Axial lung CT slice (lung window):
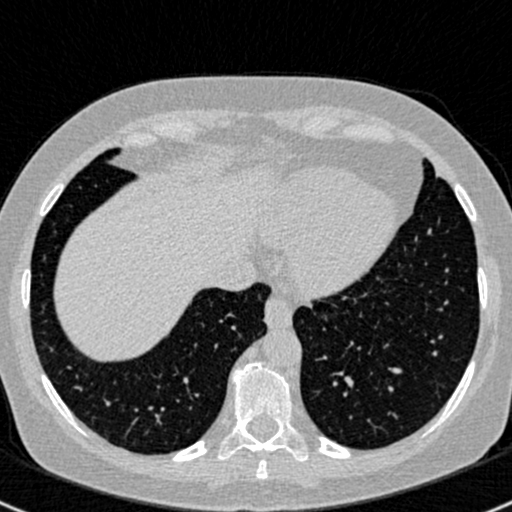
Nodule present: no